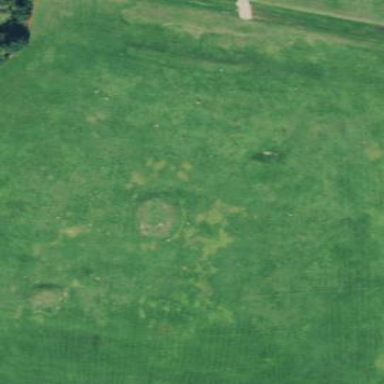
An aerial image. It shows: Driving range for golf on grass.